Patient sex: F
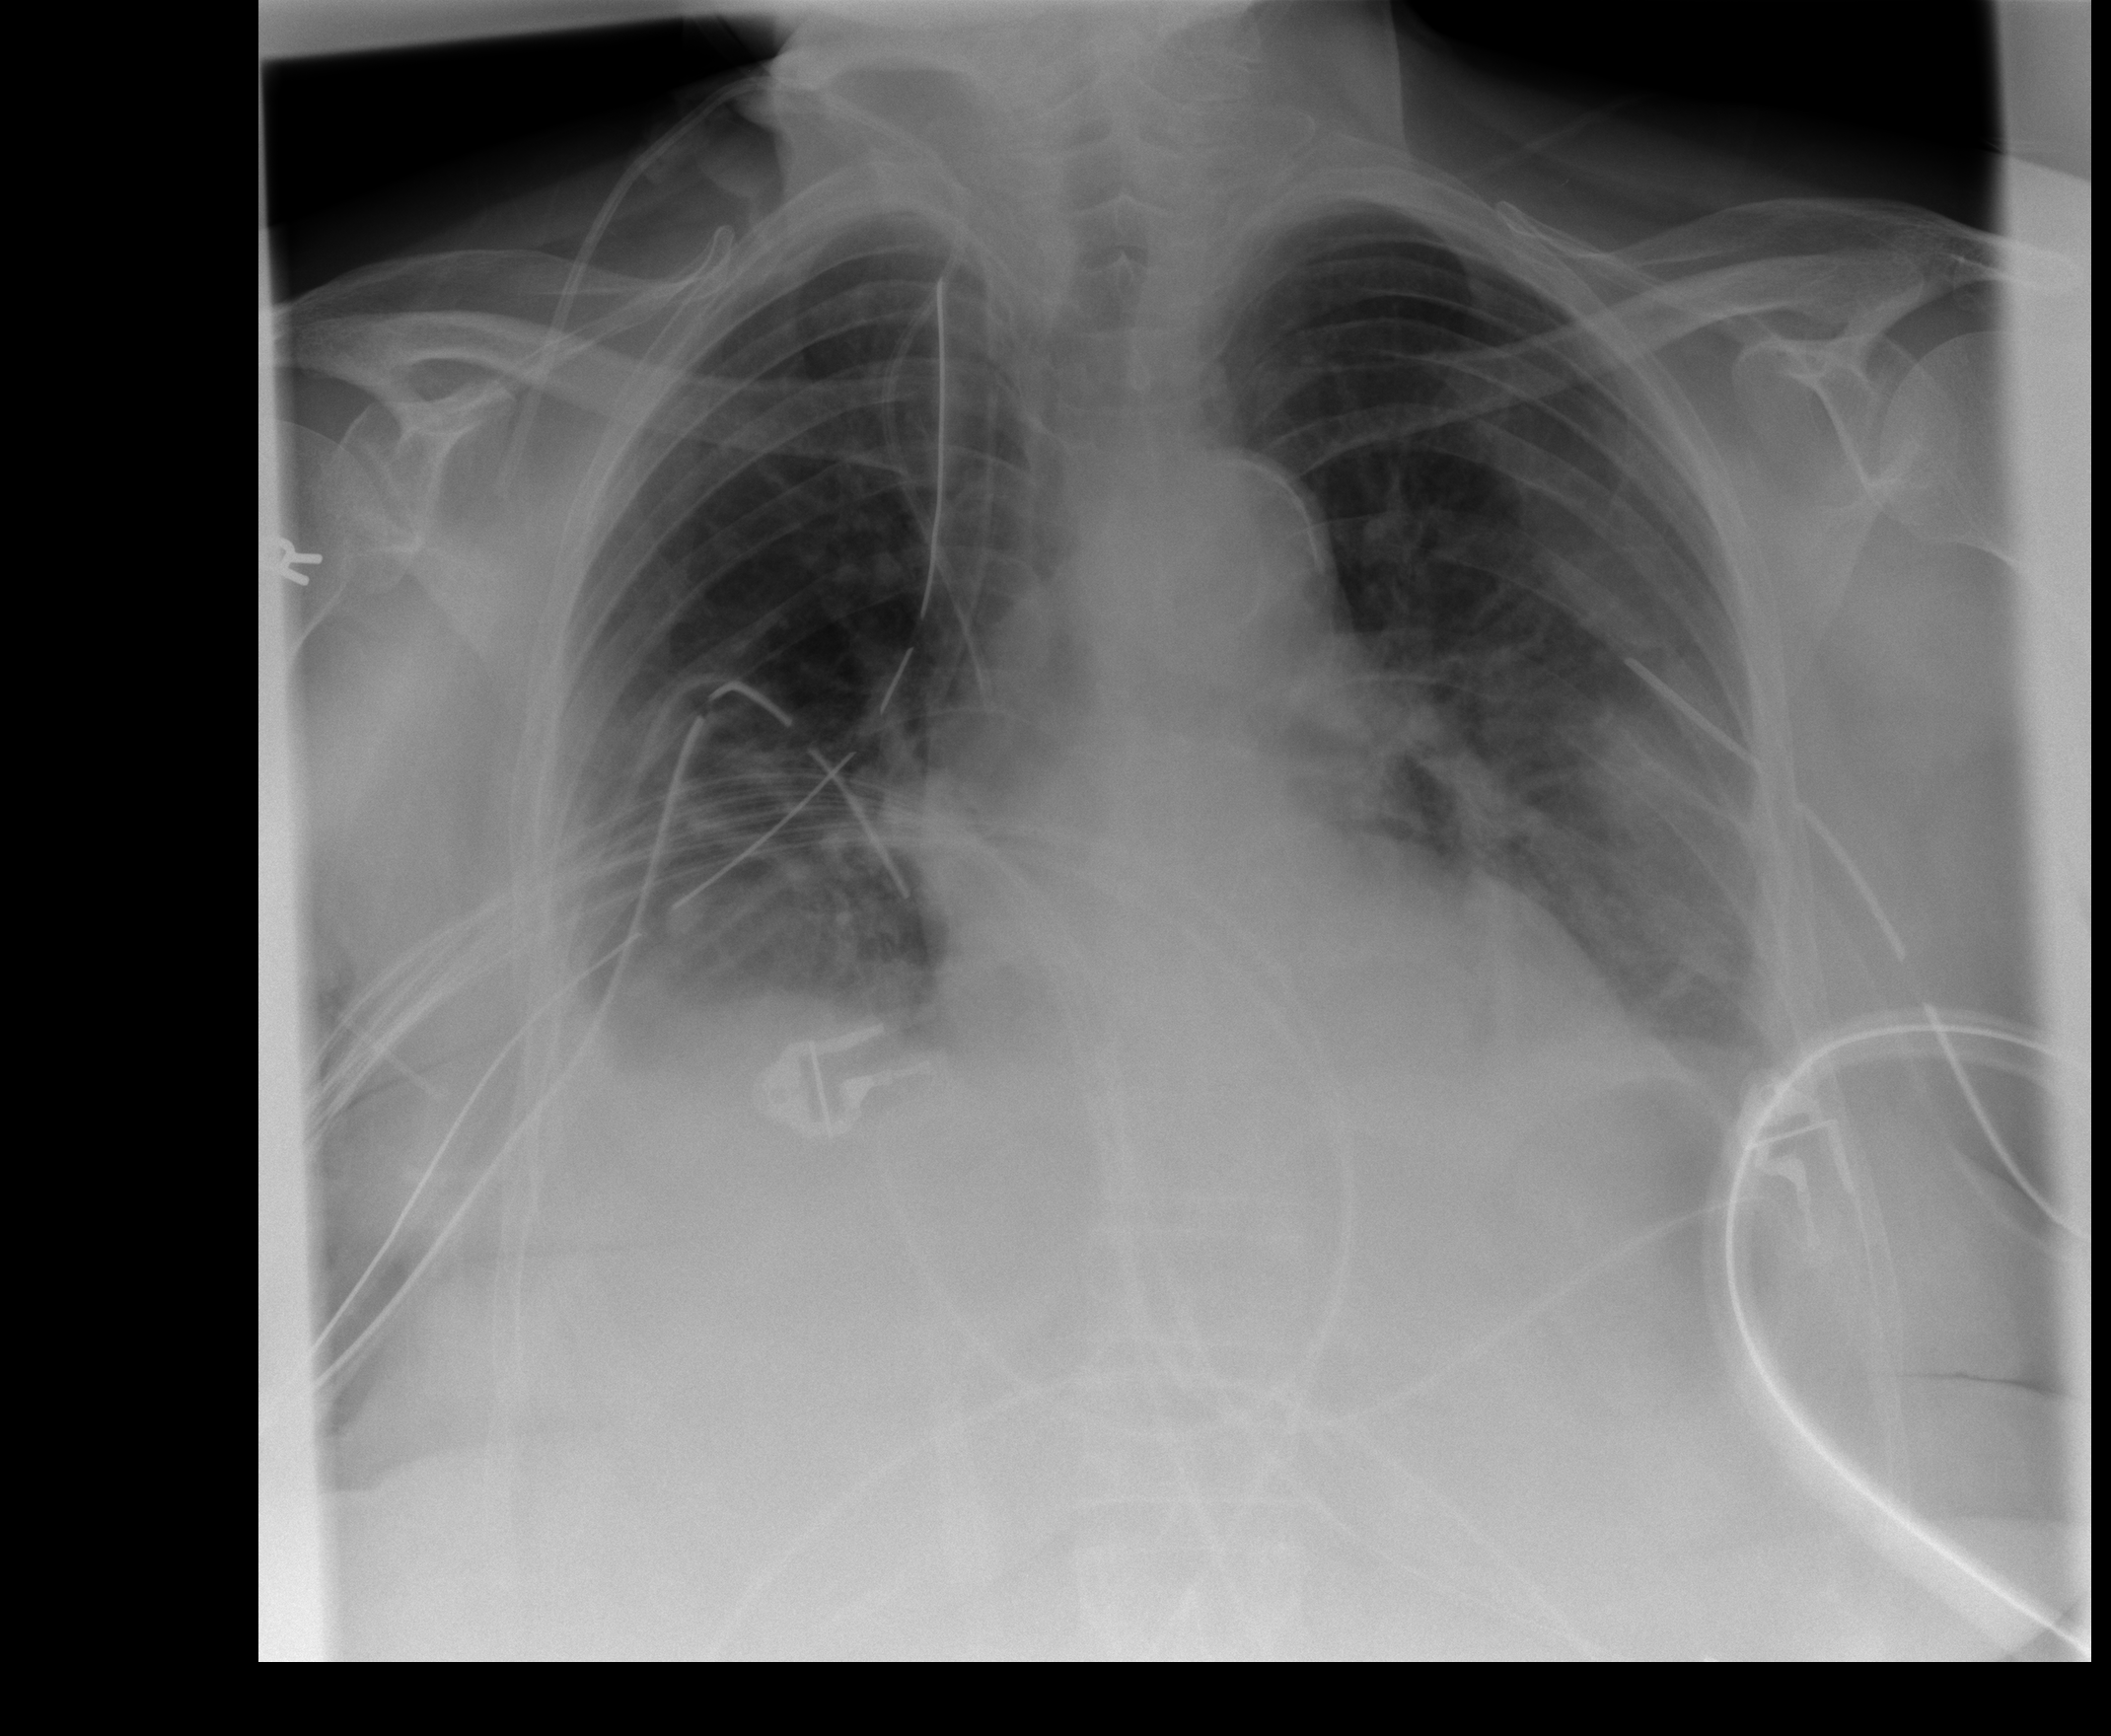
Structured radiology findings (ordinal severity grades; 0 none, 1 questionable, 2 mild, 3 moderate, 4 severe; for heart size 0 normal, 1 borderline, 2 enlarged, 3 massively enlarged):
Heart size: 2
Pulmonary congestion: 1
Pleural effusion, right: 2
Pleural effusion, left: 2
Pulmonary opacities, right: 0
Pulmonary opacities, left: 2
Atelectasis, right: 2
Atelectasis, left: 2